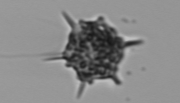
Label: Dictyocha